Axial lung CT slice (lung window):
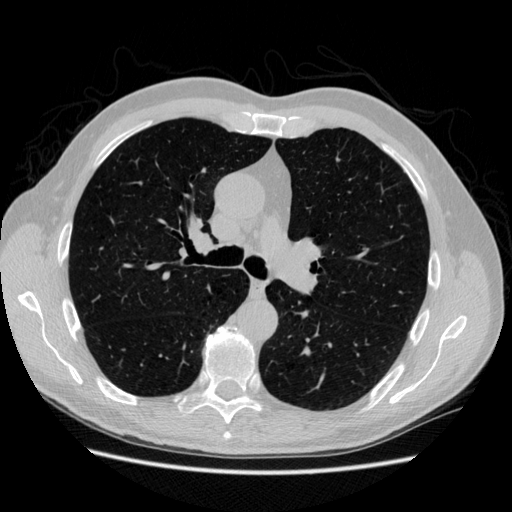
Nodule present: no